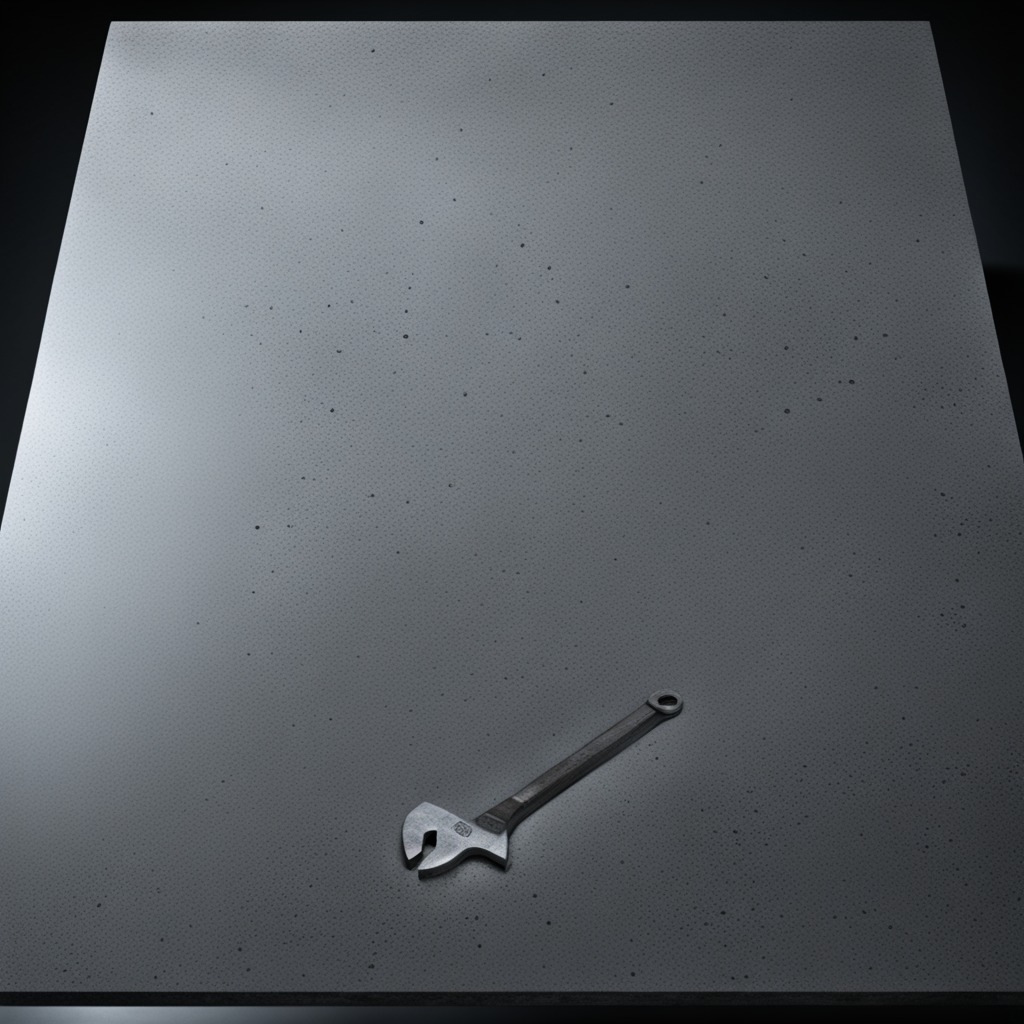
A wrench is lying on a clean granite table inside a workshop at night.